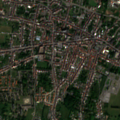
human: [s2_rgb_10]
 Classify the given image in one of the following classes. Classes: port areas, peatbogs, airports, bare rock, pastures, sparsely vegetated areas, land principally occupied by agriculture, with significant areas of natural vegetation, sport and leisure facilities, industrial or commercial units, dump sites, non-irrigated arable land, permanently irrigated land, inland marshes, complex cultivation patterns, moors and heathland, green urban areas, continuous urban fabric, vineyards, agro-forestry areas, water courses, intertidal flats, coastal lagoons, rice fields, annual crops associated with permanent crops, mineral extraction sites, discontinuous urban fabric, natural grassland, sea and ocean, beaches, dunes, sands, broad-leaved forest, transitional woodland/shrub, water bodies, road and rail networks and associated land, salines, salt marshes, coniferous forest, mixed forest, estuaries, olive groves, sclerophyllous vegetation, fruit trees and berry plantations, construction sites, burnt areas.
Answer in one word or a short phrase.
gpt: discontinuous urban fabric, industrial or commercial units